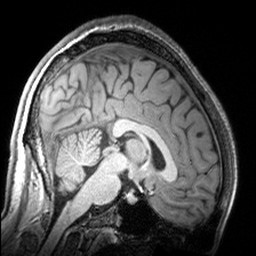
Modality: T1w
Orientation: sagittal
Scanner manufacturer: siemens
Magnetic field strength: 3 T
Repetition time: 2.53 s
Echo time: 0.00299 s